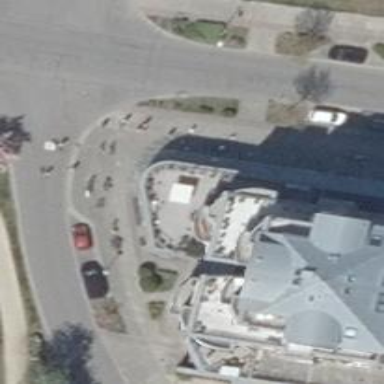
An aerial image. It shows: Ice cream stand or shop.